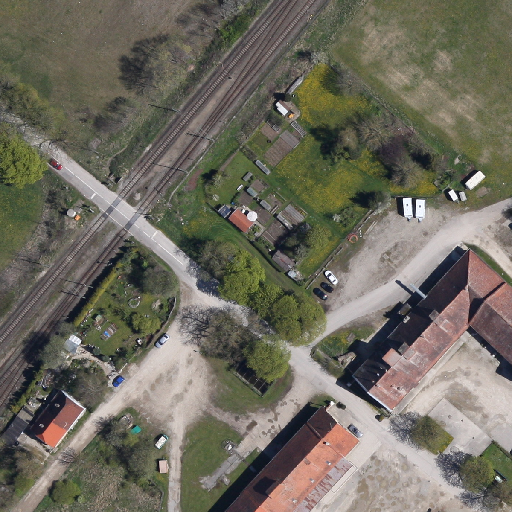
Referring expression: trailer